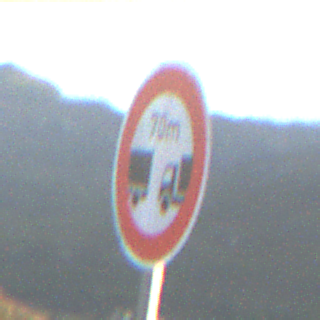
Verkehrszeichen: VerbotUnterschreitenMindestabstand
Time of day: SunriseSunset
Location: Outdoor (Nature)
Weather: PartlyCloudy
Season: Summer
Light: Natural